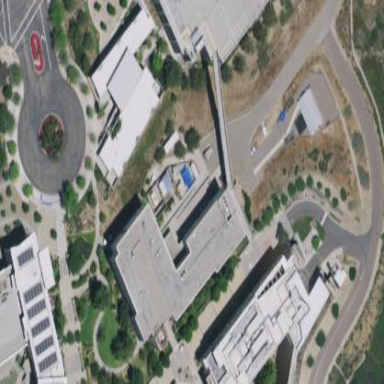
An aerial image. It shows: University building.